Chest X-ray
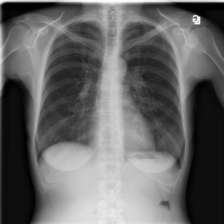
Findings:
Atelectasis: negative
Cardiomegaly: negative
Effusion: negative
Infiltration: negative
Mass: negative
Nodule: negative
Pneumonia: negative
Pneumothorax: negative
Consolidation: negative
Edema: negative
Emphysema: negative
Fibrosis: negative
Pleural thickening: negative
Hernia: negative